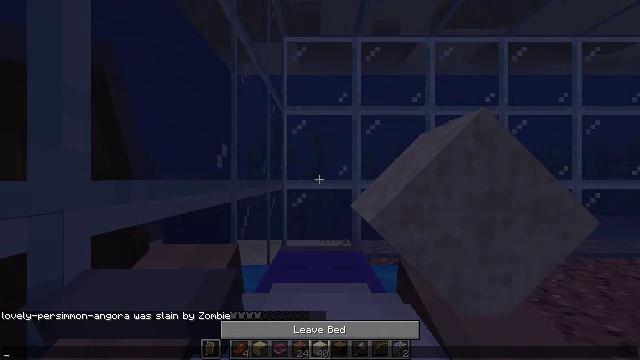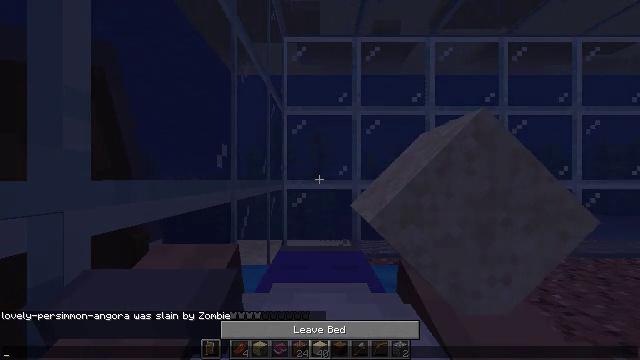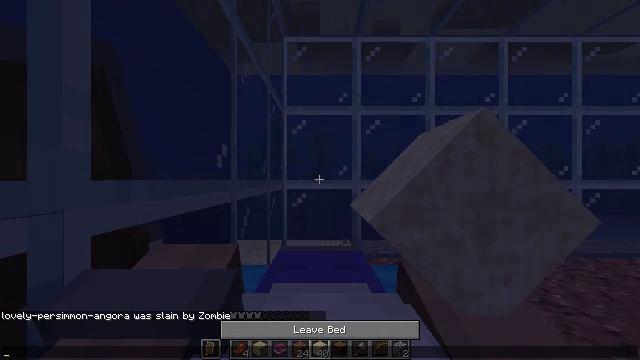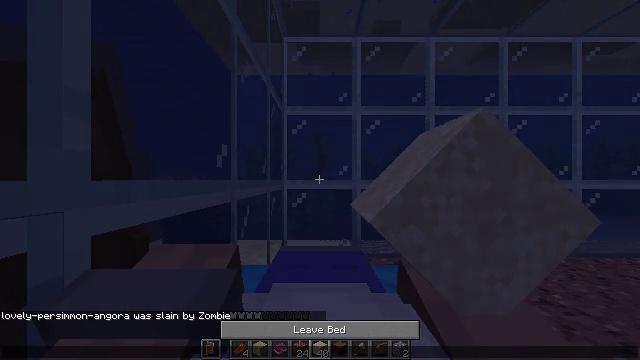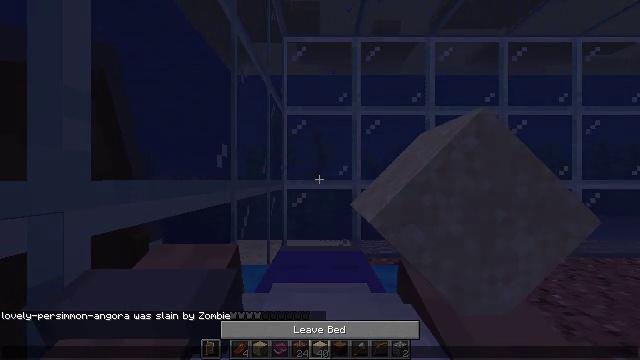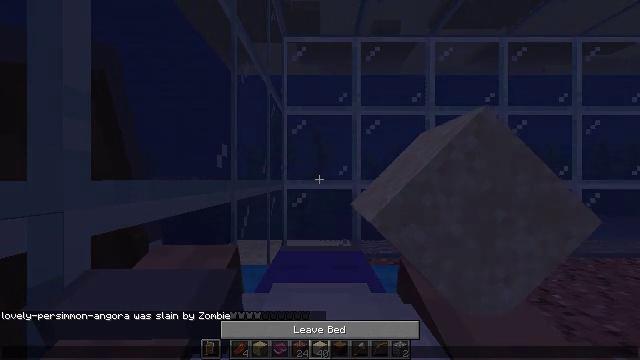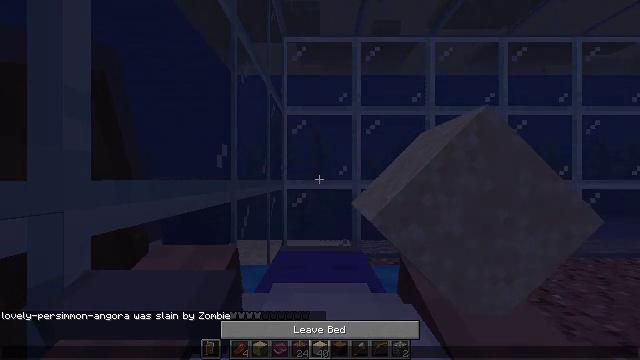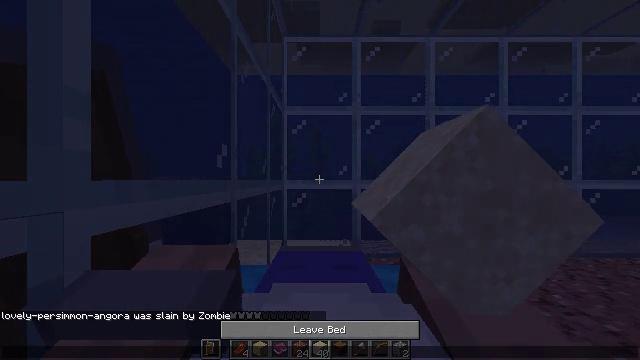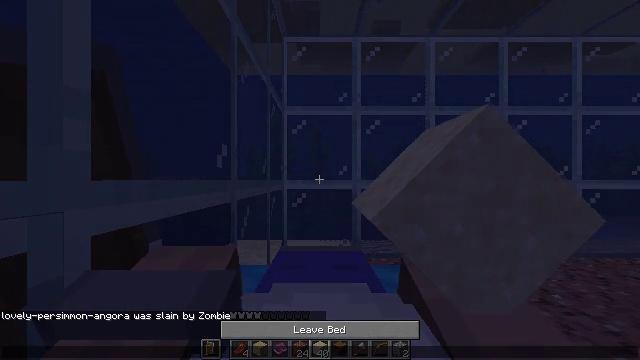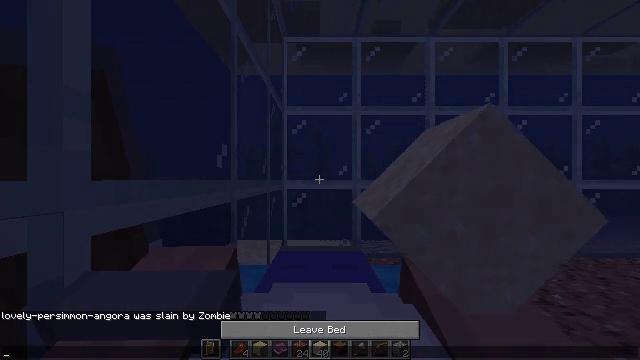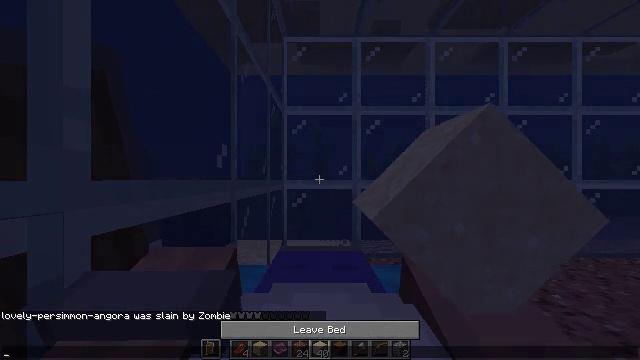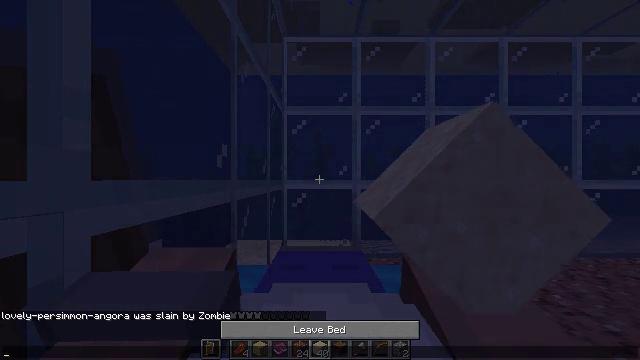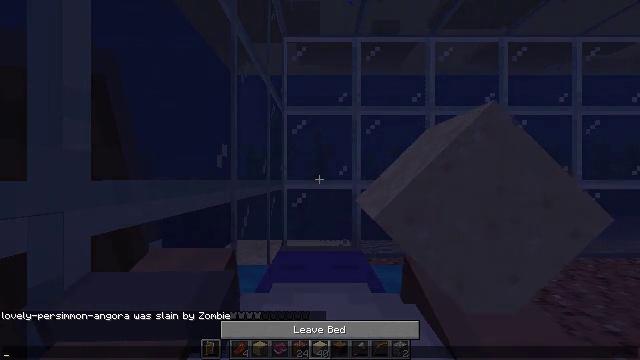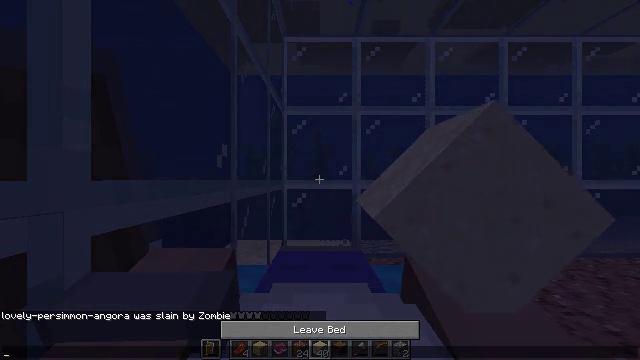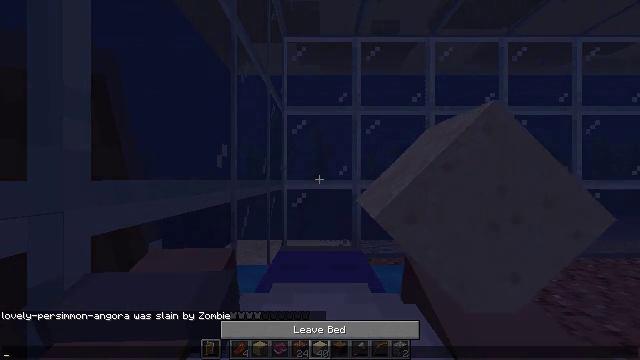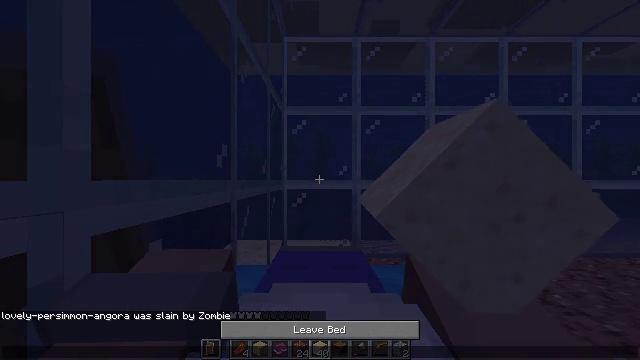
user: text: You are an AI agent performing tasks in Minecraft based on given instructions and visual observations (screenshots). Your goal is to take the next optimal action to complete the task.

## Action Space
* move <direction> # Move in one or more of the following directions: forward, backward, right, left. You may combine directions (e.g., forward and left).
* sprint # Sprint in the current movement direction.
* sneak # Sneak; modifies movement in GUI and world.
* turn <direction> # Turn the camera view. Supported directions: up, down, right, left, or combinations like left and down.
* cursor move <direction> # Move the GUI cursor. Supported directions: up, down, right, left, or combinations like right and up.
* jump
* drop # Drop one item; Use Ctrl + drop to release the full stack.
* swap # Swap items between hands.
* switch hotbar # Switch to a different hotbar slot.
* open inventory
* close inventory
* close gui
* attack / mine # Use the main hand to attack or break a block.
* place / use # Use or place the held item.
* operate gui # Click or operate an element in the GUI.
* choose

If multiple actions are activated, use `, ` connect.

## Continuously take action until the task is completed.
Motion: motion action
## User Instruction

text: Gather packed ice blocks.
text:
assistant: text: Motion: no_op
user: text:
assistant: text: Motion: no_op
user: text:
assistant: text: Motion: no_op
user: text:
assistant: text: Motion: no_op
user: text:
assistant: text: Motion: no_op
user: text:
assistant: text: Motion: no_op
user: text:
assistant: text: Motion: no_op
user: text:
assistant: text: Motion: no_op
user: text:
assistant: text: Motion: no_op
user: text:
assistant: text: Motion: no_op
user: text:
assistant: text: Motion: no_op
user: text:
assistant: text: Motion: no_op
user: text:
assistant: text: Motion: no_op
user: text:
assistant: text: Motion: no_op
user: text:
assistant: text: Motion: no_op
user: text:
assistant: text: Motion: no_op
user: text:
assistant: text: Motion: no_op
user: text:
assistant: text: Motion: no_op
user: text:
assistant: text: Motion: no_op
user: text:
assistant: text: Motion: no_op
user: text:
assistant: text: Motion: no_op
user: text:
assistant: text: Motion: no_op
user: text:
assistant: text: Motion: no_op
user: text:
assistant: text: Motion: no_op
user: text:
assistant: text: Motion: no_op
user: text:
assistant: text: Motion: no_op
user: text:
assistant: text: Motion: no_op
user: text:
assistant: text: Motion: no_op
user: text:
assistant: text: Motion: no_op
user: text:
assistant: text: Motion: no_op